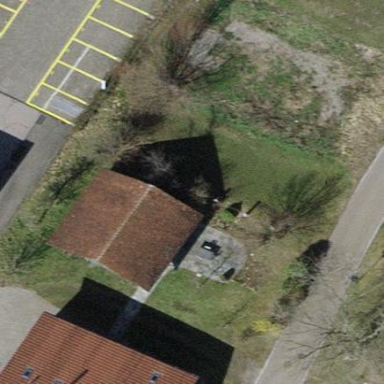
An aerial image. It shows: Shed.